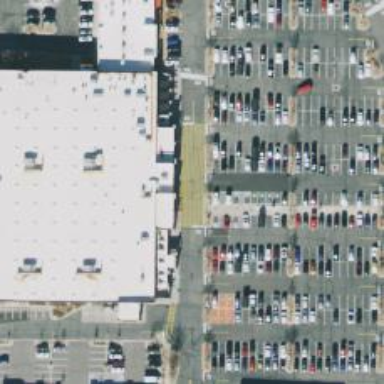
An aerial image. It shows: Parking space.